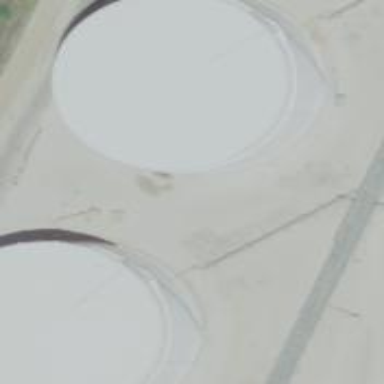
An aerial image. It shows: Building with storage tank.